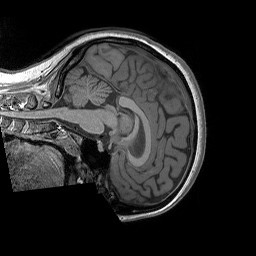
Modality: T1w
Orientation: sagittal
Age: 34
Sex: female
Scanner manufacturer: siemens
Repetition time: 2.25 s
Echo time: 0.00302 s